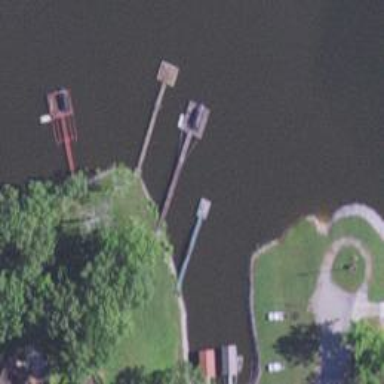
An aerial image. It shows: Man-made pier.